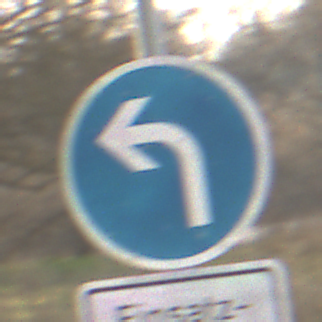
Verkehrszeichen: VorgeschriebeneFahrtrichtungLinks
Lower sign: BesondereFahrzeugeUndTransportgueter3
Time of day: SunriseSunset
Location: Outdoor (Nature)
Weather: PartlyCloudy
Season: NotSpecified
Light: Natural